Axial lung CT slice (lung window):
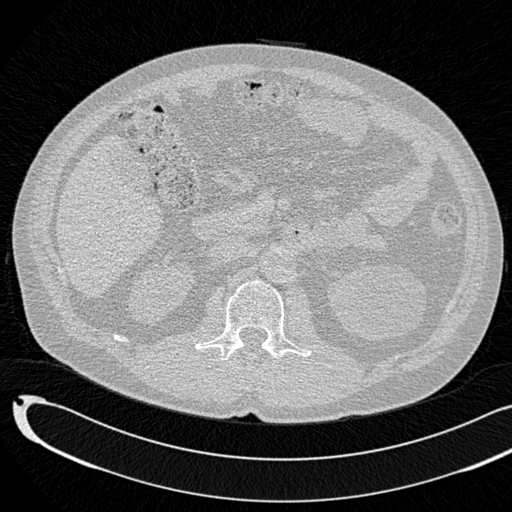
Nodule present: no